Field crop: maize
Growth stage: 2
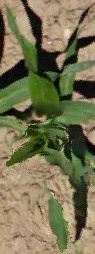
Species: maize